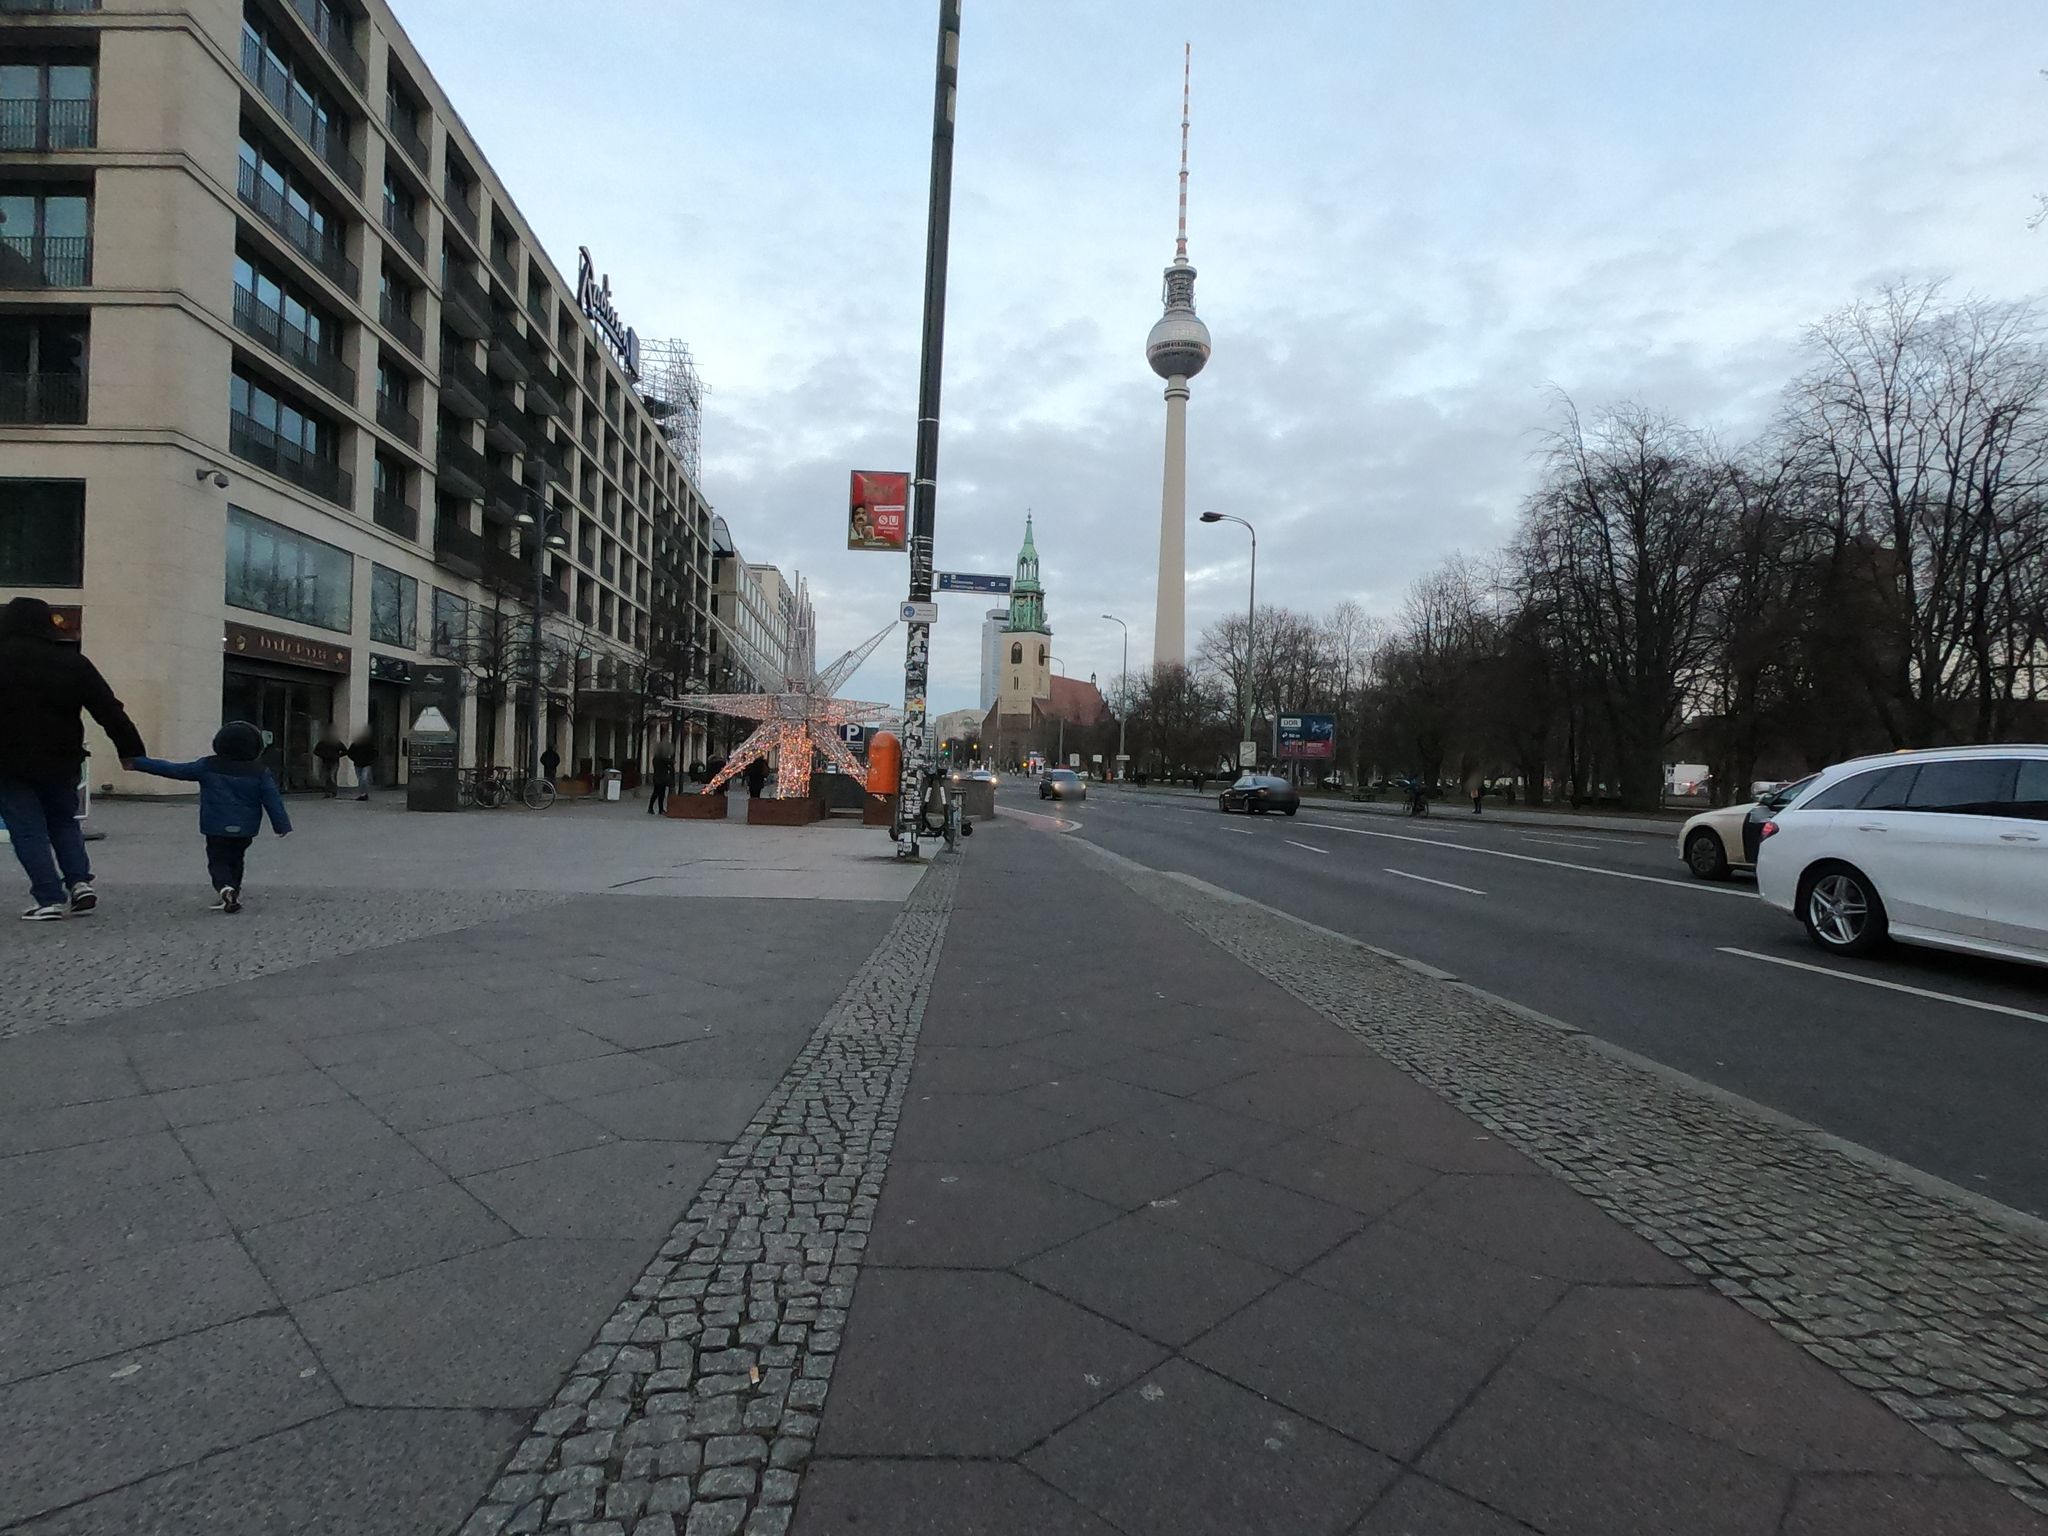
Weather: cloudy
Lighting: day
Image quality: good
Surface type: walking surface
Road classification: footway, steps
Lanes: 2
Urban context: urban centre
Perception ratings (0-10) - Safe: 8.31, Lively: 8.04, Beautiful: 8.77, Boring: 2.21, Depressing: 6.52, Wealthy: 8.37